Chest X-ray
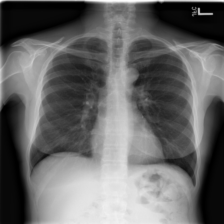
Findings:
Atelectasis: negative
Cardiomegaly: negative
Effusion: negative
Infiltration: positive
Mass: negative
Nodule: negative
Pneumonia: negative
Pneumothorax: negative
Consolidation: negative
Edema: negative
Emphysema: negative
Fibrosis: negative
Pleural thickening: negative
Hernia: negative